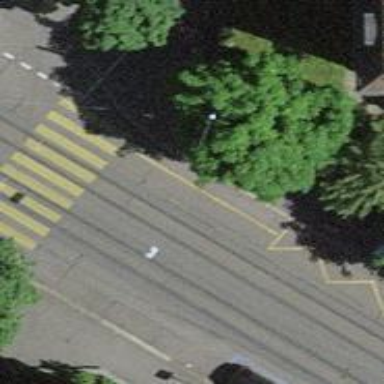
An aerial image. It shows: Tram stop with stop position for public transport.